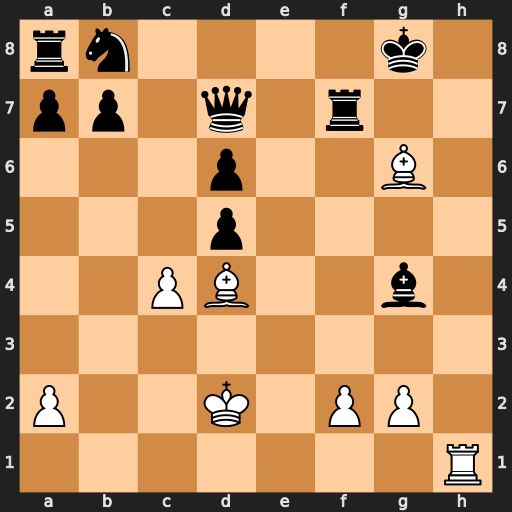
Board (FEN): rn4k1/pp1q1r2/3p2B1/3p4/2PB2b1/8/P2K1PP1/7R
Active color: w
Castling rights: -
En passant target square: -
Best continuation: Rh8#